Question: I've got a d3 vertical bar chart, and I'm trying to get the x-axis labels positioned appropriately. It's there, but not quite. The labels end up being off-center from the bars. I'd also like to rotate the labels slightly, so that I can accommodate a larger graph when I need to.
Here's my coffee for the chart (there's some Backbone Marionette in there):
'''
buildTimeline: ->
width = @ui.chartWrap.innerWidth()
height = @ui.chartWrap.height()
dataLength = @data.values.length
x = d3.scale.ordinal()
.rangeRoundBands([0, width], 0.1)
y = d3.scale.linear()
.range([height, 0])
x.domain @data.values.map (d) ->
d.x
y.domain [0, d3.max(@data.values, (d) ->
d.y
)]
xAxis = d3.svg.axis()
.scale(x)
.orient("bottom")
svg = d3.select(@ui.chartWrap[0]).append('svg')
.attr('width', width)
.attr('height', height)
.append('g')
.attr('transform', '0,0')
svg.append("g")
.attr('id', 'timeline-labels')
.attr("transform", "translate(0,#{height-20})")
.call(xAxis)
# Bars
svg.append('g')
.attr('id', 'timeline-bars')
.selectAll(".bar")
.data(@data.values)
.enter().append("rect")
.attr("class", "bar")
.attr("x", (d) ->
x(d.x)
)
.attr("width", 25)
.attr("y", (d) ->
y(d.y) - 30
)
.attr("height", (d) =>
height - y(d.y)
).attr("data-date", (d) =>
d.x
).attr("data-count", (d) =>
d.y
)
'''
And then here's my sample JSON for the graph:
'''
{
"key": "Documents",
"values": [
{
"x": "1980",
"y": 1752
},
{
"x": "1981",
"y": 0
},
{
"x": "1982",
"y": 0
},
{
"x": "1983",
"y": 0
},
{
"x": "1984",
"y": 0
},
{
"x": "1985",
"y": 0
},
],
"type": "year"
}
'''
The final chart was nearly there, but now all the labels are stacking up under one bar:
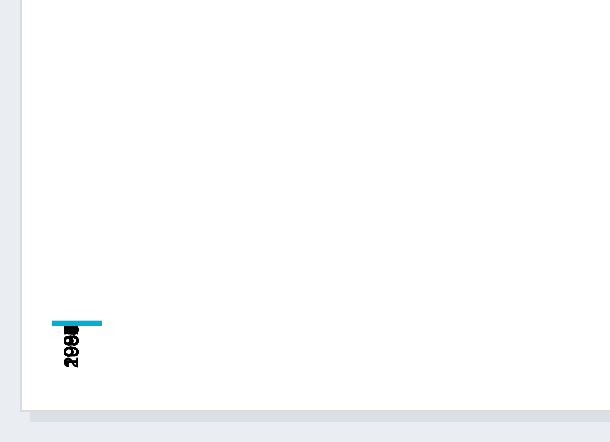
Answer: Thanks to @lars-kothoff. Solution ultimately turned out to be using a time scale:
'''
buildTimeline: ->
width = @ui.chartWrap.innerWidth()
height = @ui.chartWrap.height()
dataLength = @data.values.length
x = d3.time.scale()
.domain(
[
new Date "#{@data.values[0].x}-1-1"
new Date("#{@data.values[dataLength - 1].x}-1-1")
]
).rangeRound [0, width]
y = d3.scale.linear()
.domain(
[
0
d3.max(@data.values, (d) ->
d.y
)
]
).range [height, 0]
xAxis = d3.svg.axis()
.scale(x)
.orient('bottom')
.ticks(d3.time.years, 1)
.tickFormat(d3.time.format('%Y'))
.tickSize(0)
.tickPadding(8)
yAxis = d3.svg.axis()
.scale(y)
.orient('left')
.tickPadding(8)
svg = d3.select(@ui.chartWrap[0]).append('svg')
.attr('width', width)
.attr('height', height)
.append('g')
.attr('transform', '0,0')
# Bars
svg.append('g')
.attr('id', 'timeline-bars')
.selectAll(".bar")
.data(@data.values)
.enter().append("rect")
.attr("class", "bar")
.attr("x", (d) ->
x(new Date "#{d.x}-1-1")
)
.attr("width", 25)
.attr("y", (d) ->
y(d.y) - 30
)
.attr("height", (d) =>
height - y(d.y)
).attr("data-date", (d) =>
d.x
).attr("data-count", (d) =>
d.y
)
svg.append("g")
.attr('id', 'timeline-labels')
.attr('class', 'x axis')
.attr("transform", "translate(0,#{height-20})")
.call(xAxis)
svg.append("g")
.attr('class', 'y axis')
.call(yAxis)
'''